Interaction volume radius: 10 \u00c5
Interaction volume height: 10 \u00c5
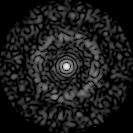
Disorder parameter: 0.8249